Question: i am trying to achieve this button with selector that on press the shadow is removed..

but i can seem to get close to this..this shadow is from all side and look like is it not reaching to the corners , can i get this effect via xml ?
this is my xml which is close to the image
'''
<?xml version="1.0" encoding="utf-8"?>
<selector xmlns:android="http://schemas.android.com/apk/res/android">
<item android:state_pressed="true" android:right="5dp" android:top="5dp" >
<layer-list>
<item android:right="5dp" android:top="5dp" >
<shape>
<corners android:radius="6dp" />
<gradient android:angle="45" android:endColor="@color/white" android:startColor="#D6D6D6" />
</shape>
</item>
<item android:right="5dp" android:top="5dp">
<shape
android:shape="rectangle">
<solid android:color="@color/white"/>
<corners android:radius="6dp" />
<padding
android:bottom="10dp"
android:left="10dp"
android:right="10dp"
android:top="10dp" />
<stroke android:width="0.5px" android:color="@color/gray_50"/>
</shape>
</item>
</layer-list>
</item>
<item>
<layer-list>
<item android:right="5dp" android:top="5dp" >
<shape>
<corners android:radius="6dp" />
<gradient android:angle="45" android:endColor="@color/white" android:startColor="#D6D6D6" />
</shape>
</item>
<item android:bottom="2dp" android:left="2dp">
<shape
android:shape="rectangle">
<solid android:color="@color/white"/>
<corners android:radius="6dp" />
<padding
android:bottom="10dp"
android:left="10dp"
android:right="10dp"
android:top="10dp" />
<stroke android:width="0.5px" android:color="@color/gray_50"/>
</shape>
</item>
</layer-list>
</item>
</selector>
'''
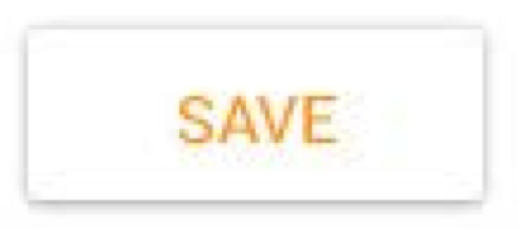
Answer: Try using this as background.
'''
<?xml version="1.0" encoding="utf-8"?>
<layer-list xmlns:android="http://schemas.android.com/apk/res/android" >
<item>
<shape android:shape="rectangle" >
<solid android:color="#fff" />
<corners android:radius="4dp" />
</shape>
</item>
<item android:bottom="1dp">
<shape android:shape="rectangle" >
<corners android:radius="4dp" />
<stroke android:width="1dp"
android:color="#dadad7" />
<solid android:color="#fff" />
</shape>
</item>
</layer-list>
'''
I hope it will work